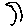
Label: moon